Interaction volume radius: 10 \u00c5
Interaction volume height: 35 \u00c5
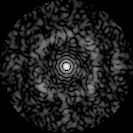
Disorder parameter: 0.7393